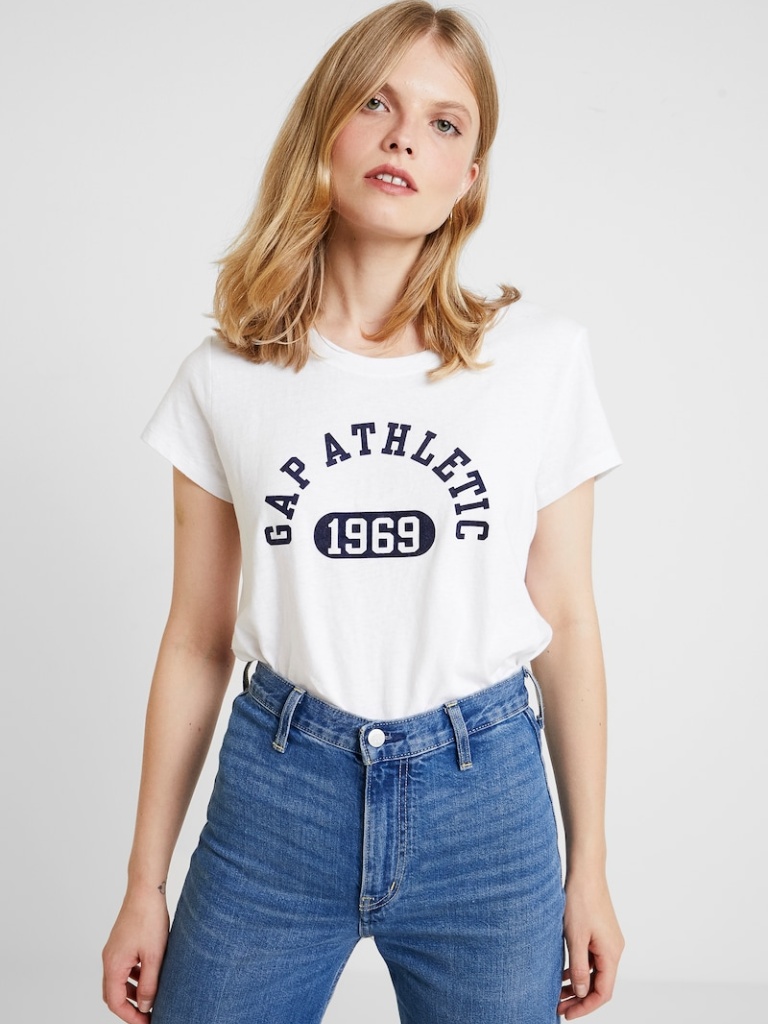
cotton relaxed short sleeve hip length Fully Tucked in crew t-shirt